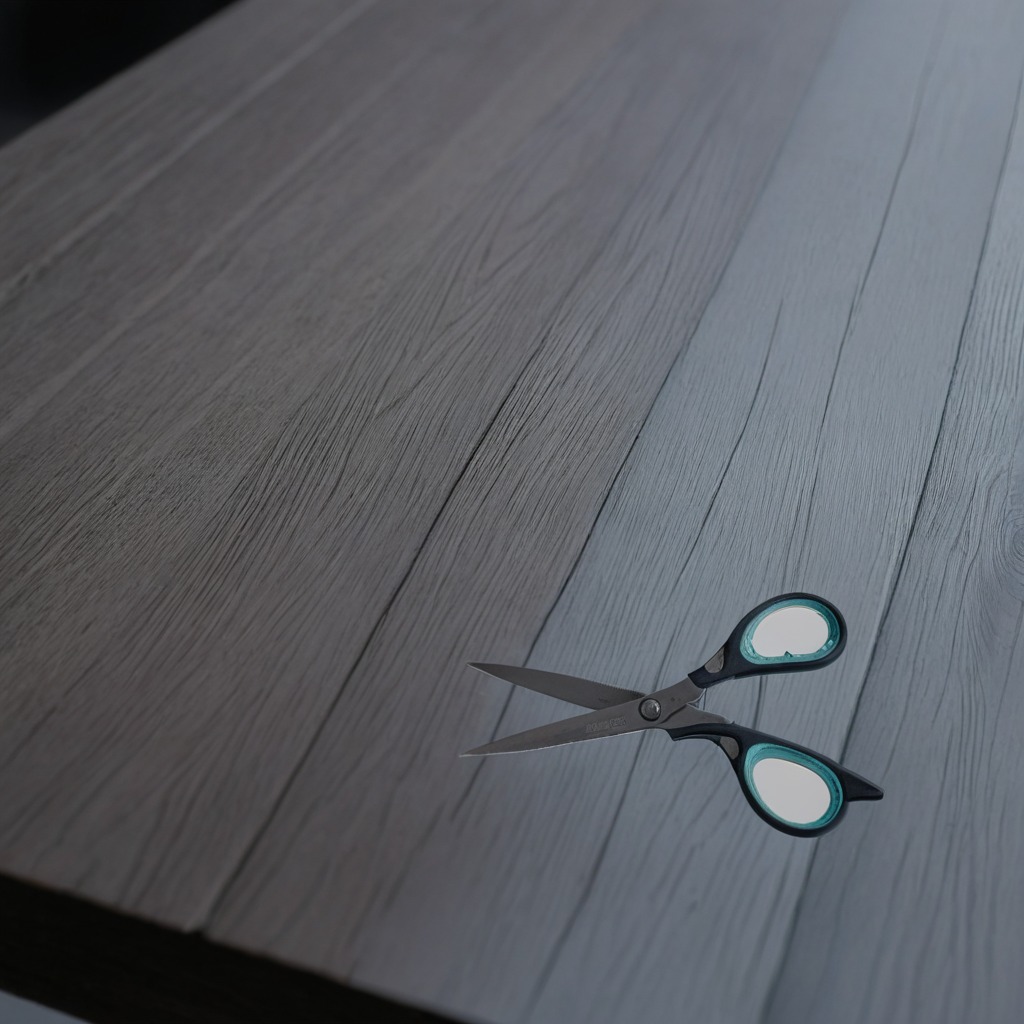
A scissor is lying on a table.